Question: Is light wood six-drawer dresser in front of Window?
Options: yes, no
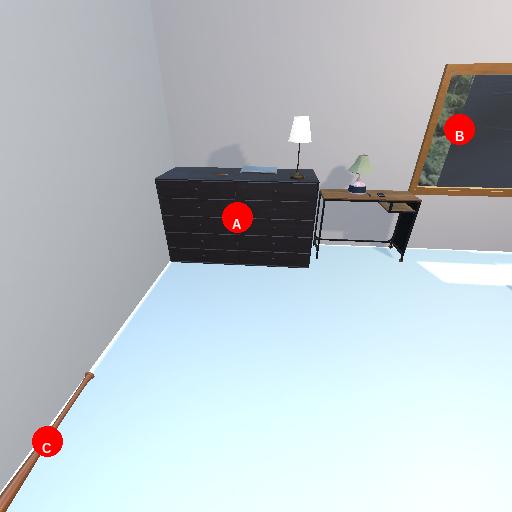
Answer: yes